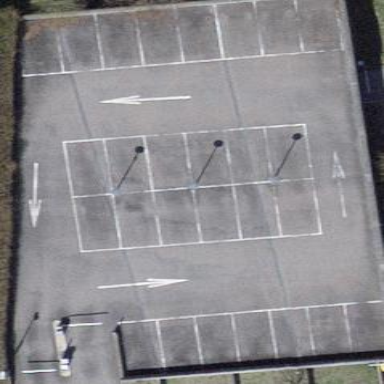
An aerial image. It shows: Parking area with surface.